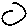
Label: circle